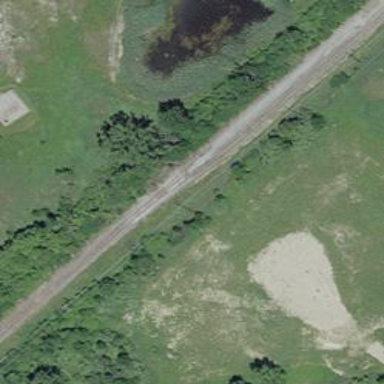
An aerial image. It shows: Railway siding with rails.